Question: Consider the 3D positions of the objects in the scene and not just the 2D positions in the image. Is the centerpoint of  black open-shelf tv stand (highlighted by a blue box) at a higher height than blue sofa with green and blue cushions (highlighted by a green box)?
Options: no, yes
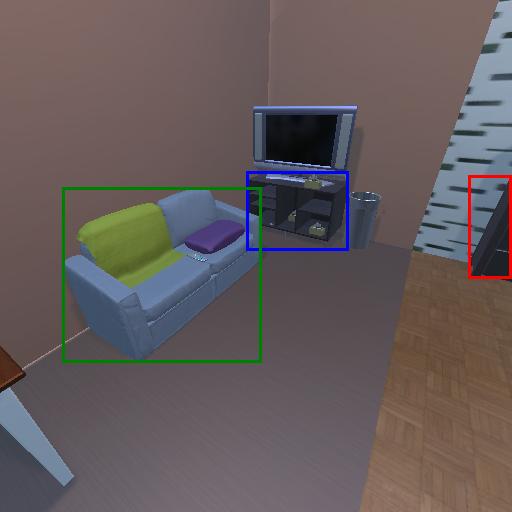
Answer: no